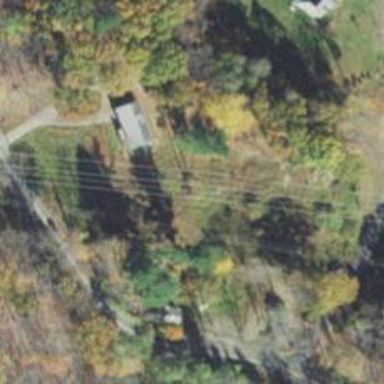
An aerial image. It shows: Power tower.